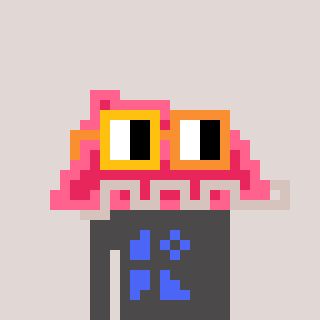
a pixel art character with square yellow and orange glasses, a retainer-shaped head and a grayscale-colored body on a warm background